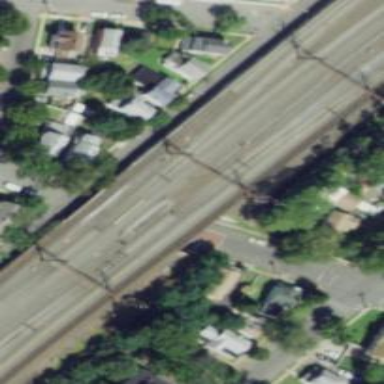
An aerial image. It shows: Bridge over electrified railway with contact line.